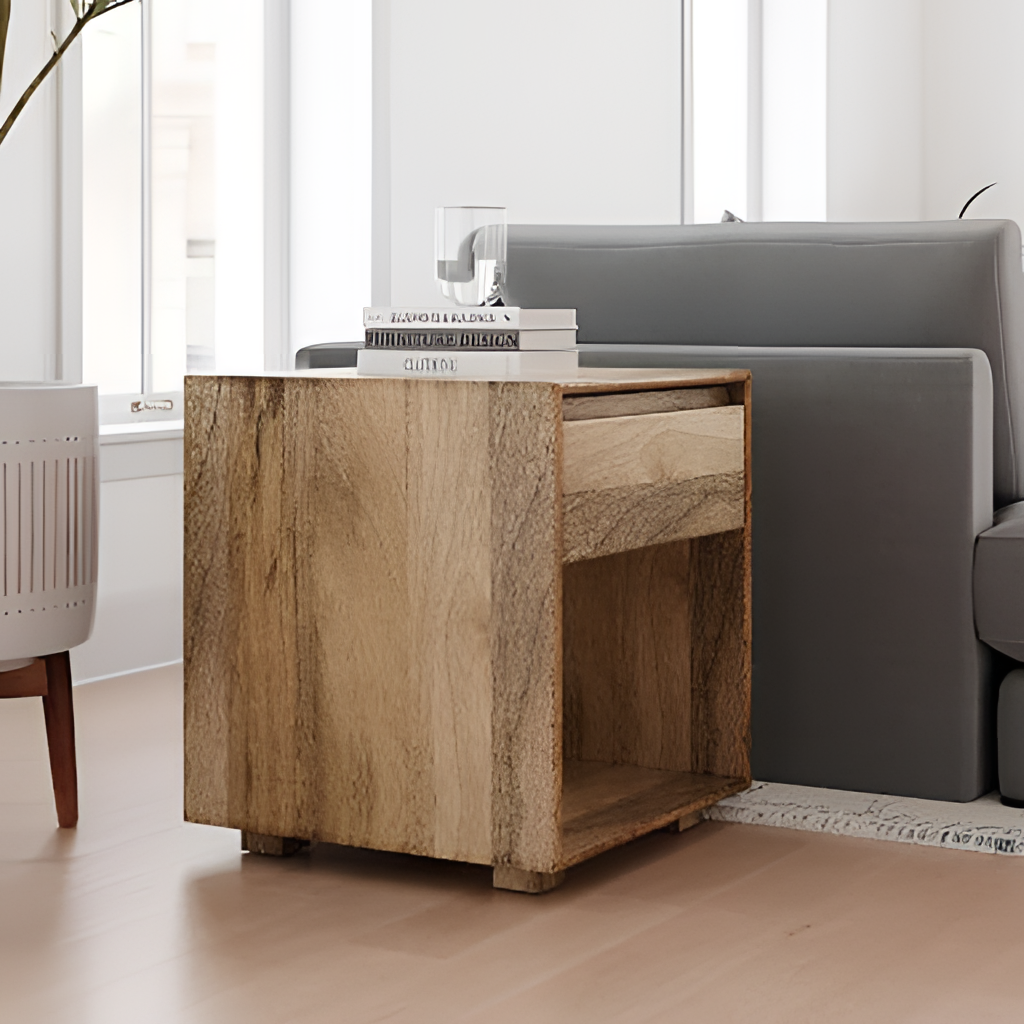
living room, brown wood side table, wood flooring, with plank pattern, minimalist, paint wallpaper, with solid pattern